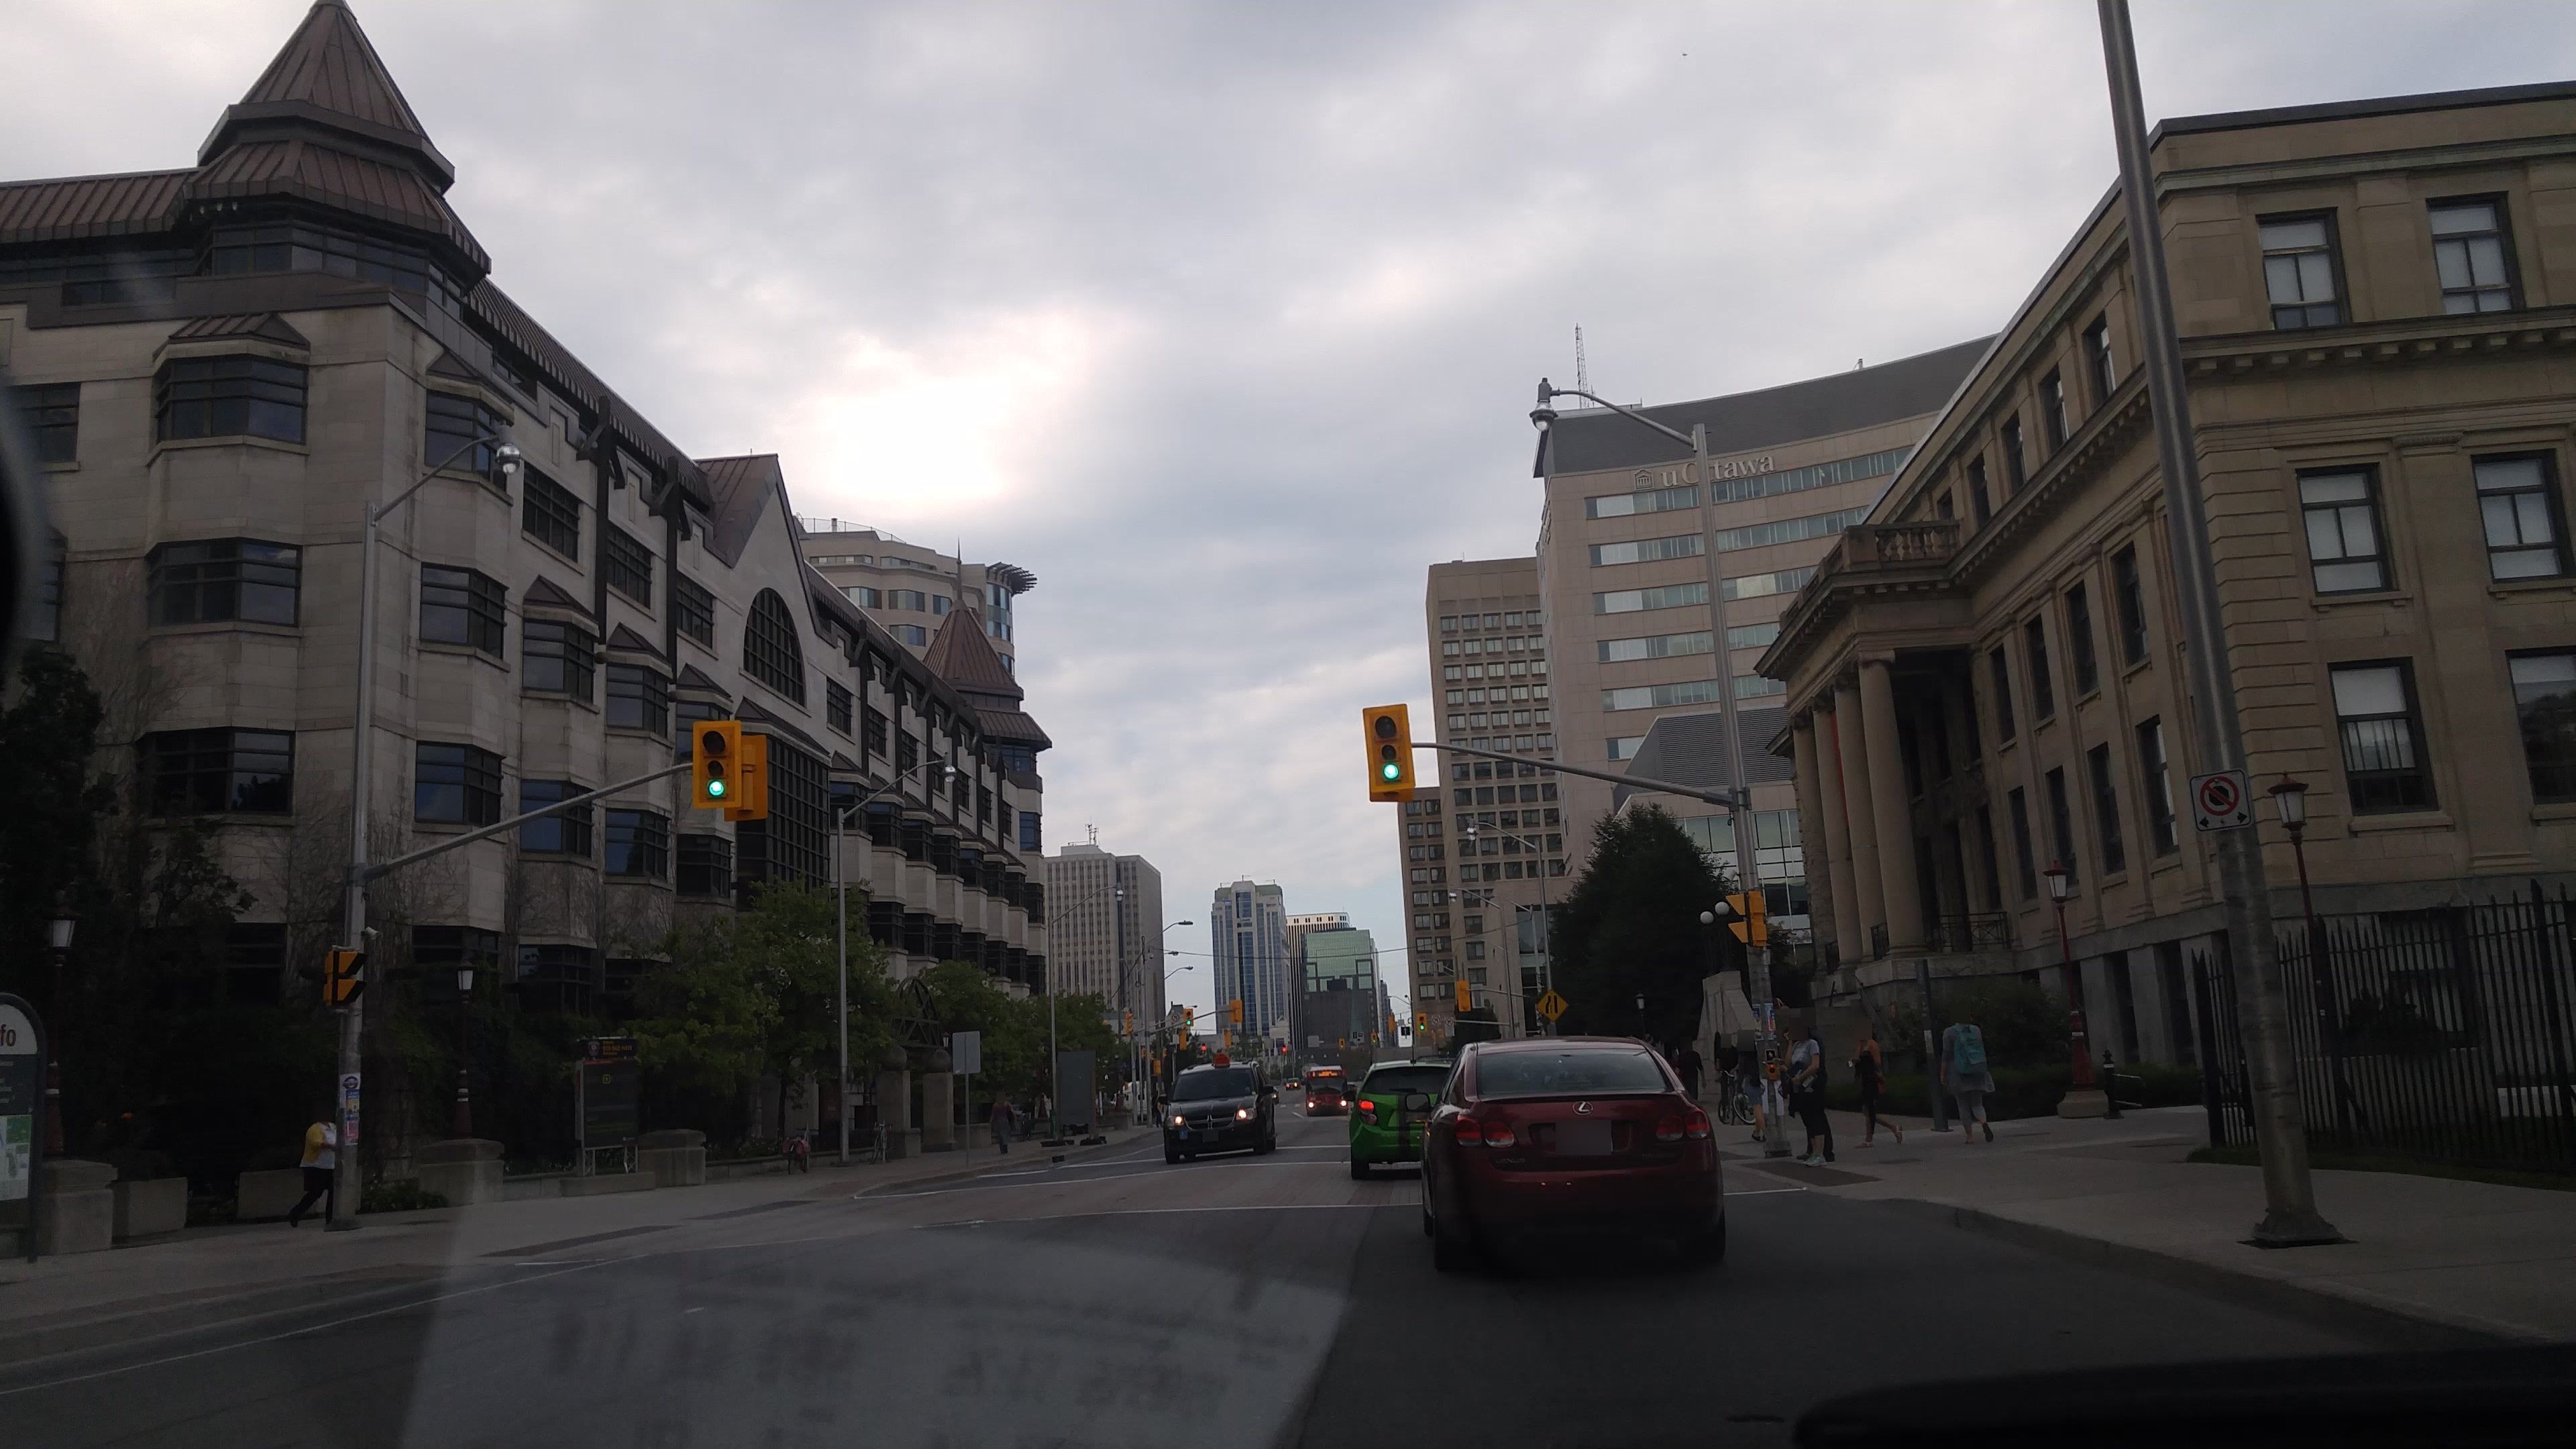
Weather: cloudy
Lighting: day
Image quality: good
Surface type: driving surface
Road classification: secondary
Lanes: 3
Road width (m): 2
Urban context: urban centre
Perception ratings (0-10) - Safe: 4.81, Lively: 8.17, Beautiful: 6.18, Boring: 2.11, Depressing: 7.65, Wealthy: 4.58